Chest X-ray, AP view. Patient: 57 years old, sex M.
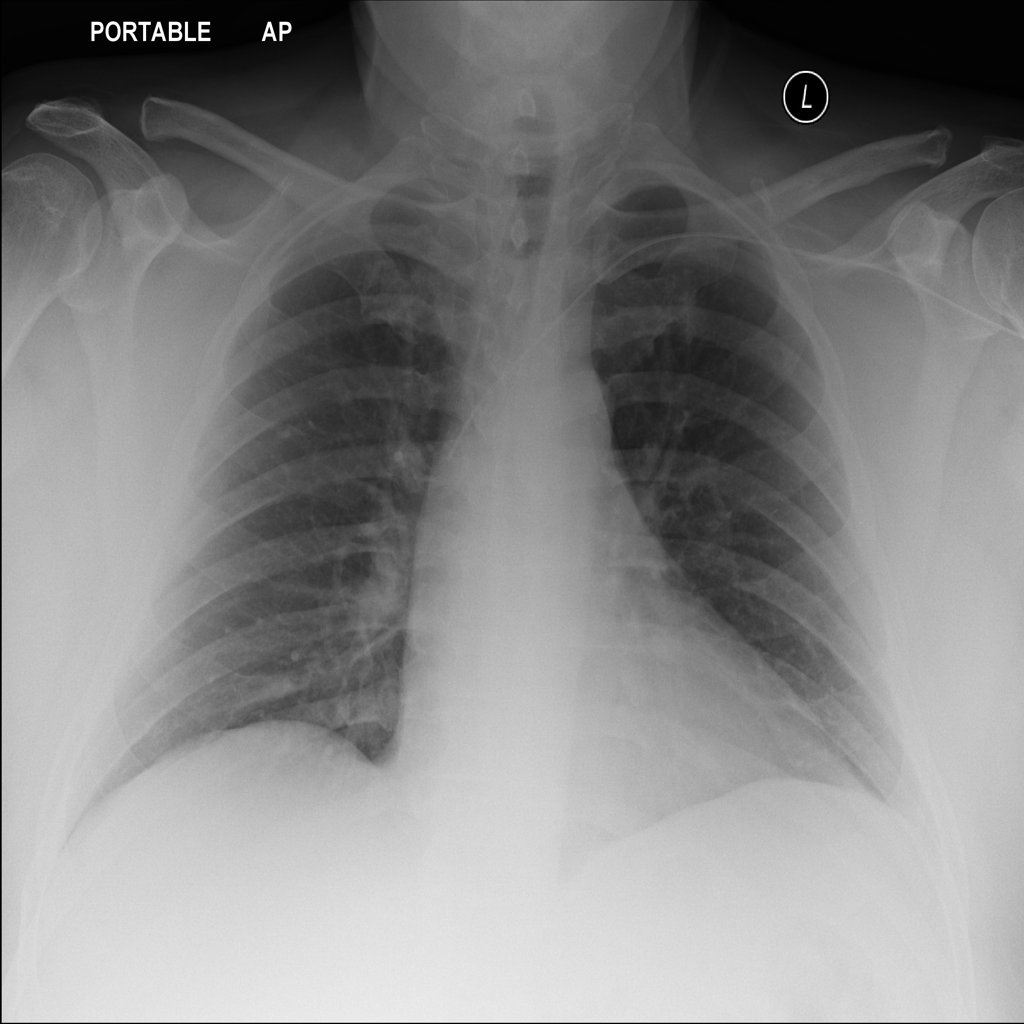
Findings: No Finding